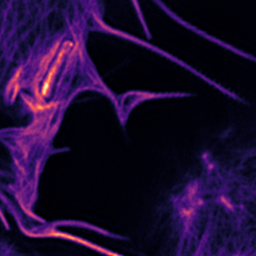
Label: Super-resolution F-actin image